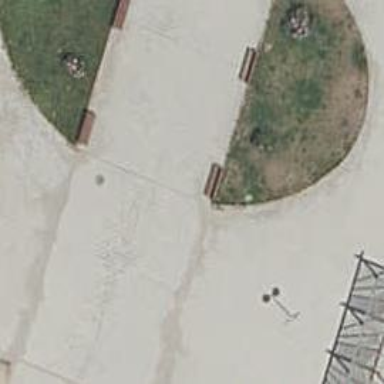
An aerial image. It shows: Bench for seating.